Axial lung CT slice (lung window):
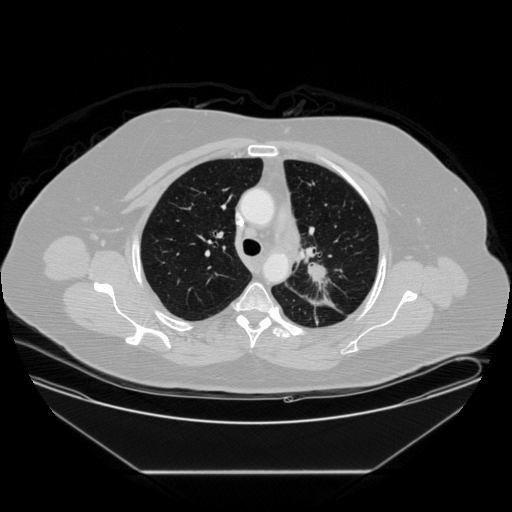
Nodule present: yes
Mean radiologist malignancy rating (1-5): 5